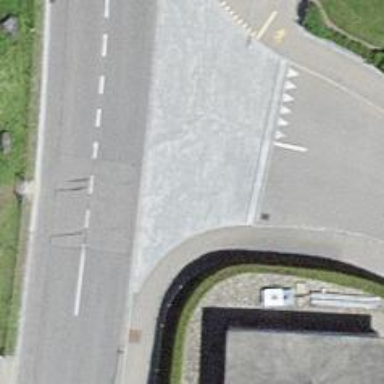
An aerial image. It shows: Crossing road with traffic calming table.